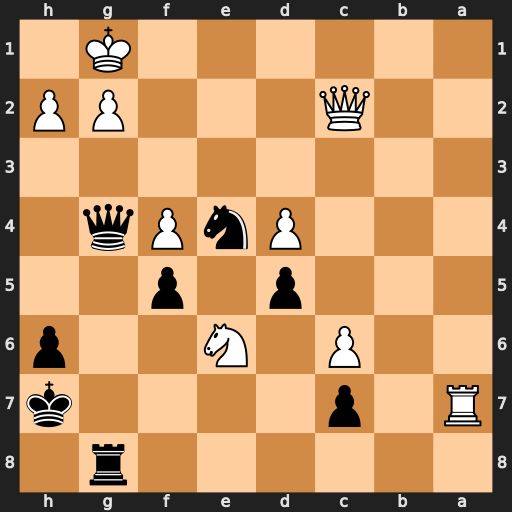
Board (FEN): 6r1/R1p4k/2P1N2p/3p1p2/3PnPq1/8/2Q3PP/6K1
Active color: b
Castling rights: -
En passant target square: -
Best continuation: Qf3 Ng5+ Rxg5 fxg5 Qe3+